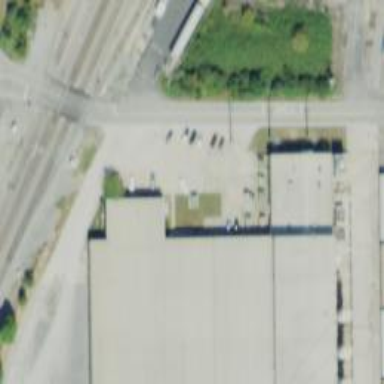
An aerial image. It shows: Industrial substation with power supply facilities.